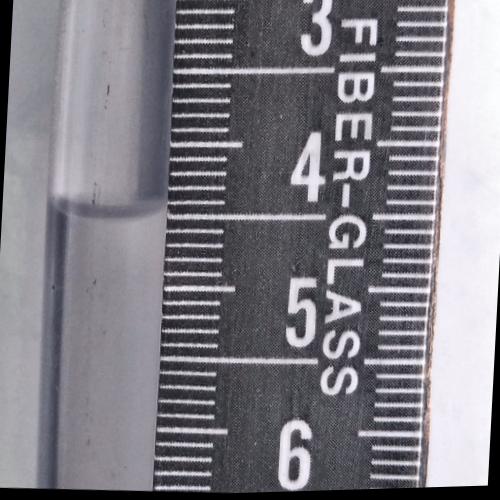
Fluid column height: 4.5 cm